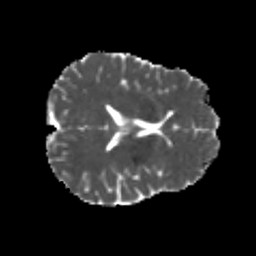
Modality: MD
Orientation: axial
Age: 20
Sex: male
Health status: healthy
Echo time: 0.074 s